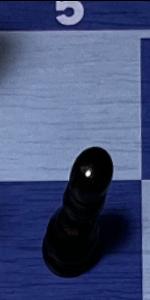
Label: Pawn_Black